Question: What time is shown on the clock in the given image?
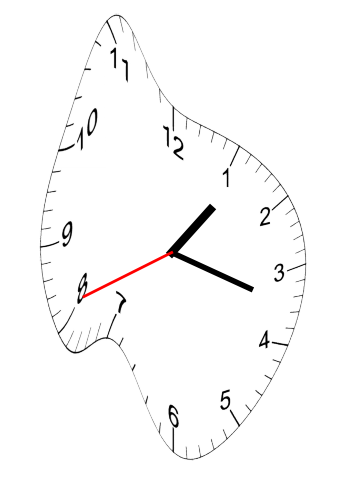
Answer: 01:17:41